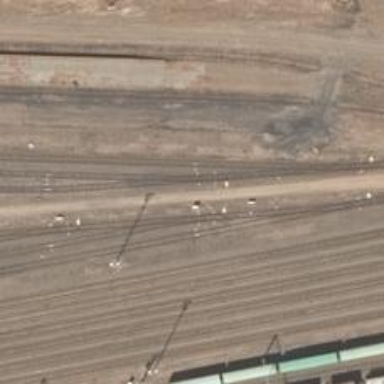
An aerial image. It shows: Railway yard in service.